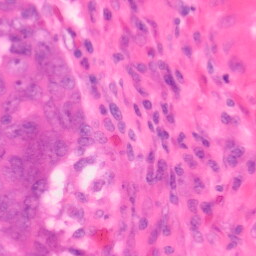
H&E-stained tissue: Colon